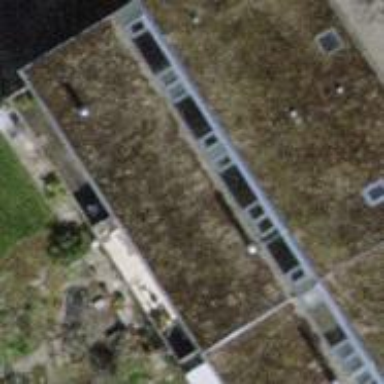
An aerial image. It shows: Terrace building.